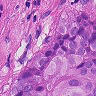
Metastatic tissue present: yes